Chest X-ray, AP view. Patient: 6 years old, sex M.
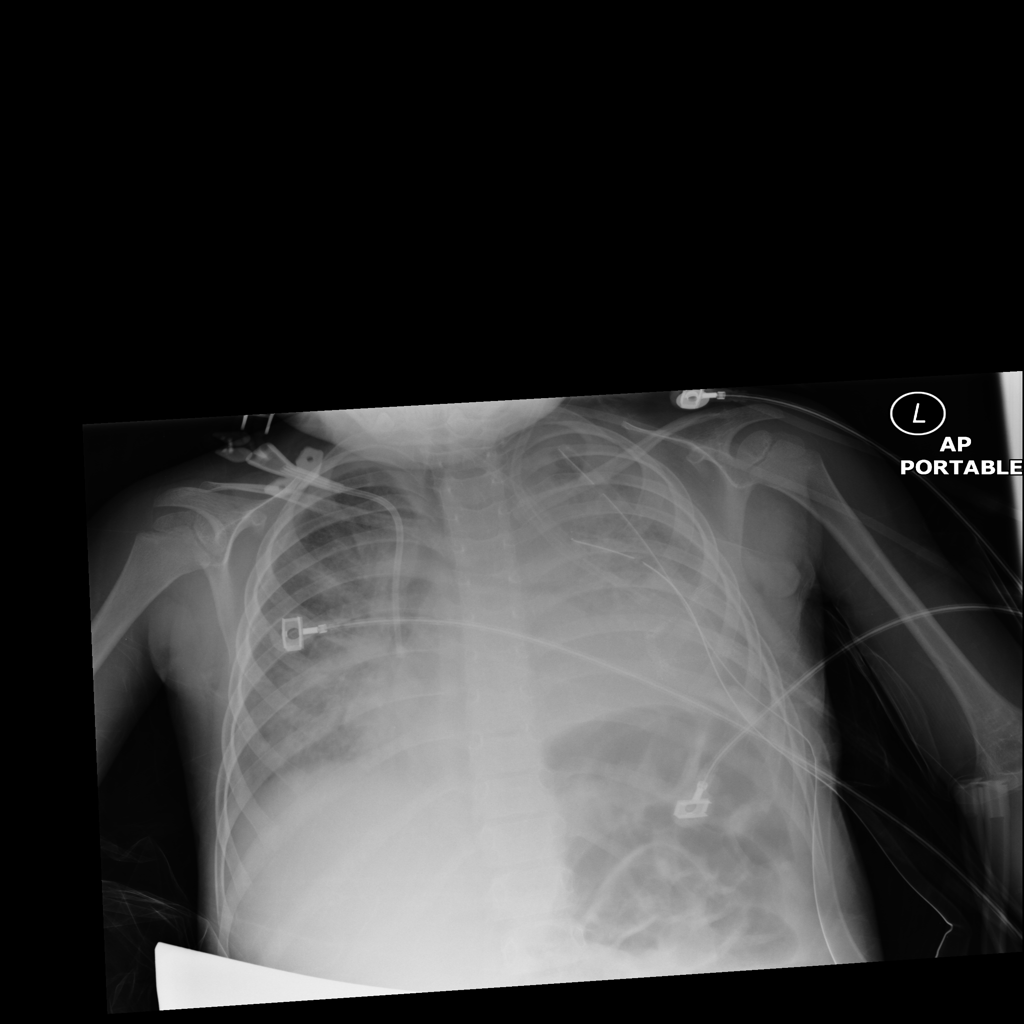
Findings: Edema